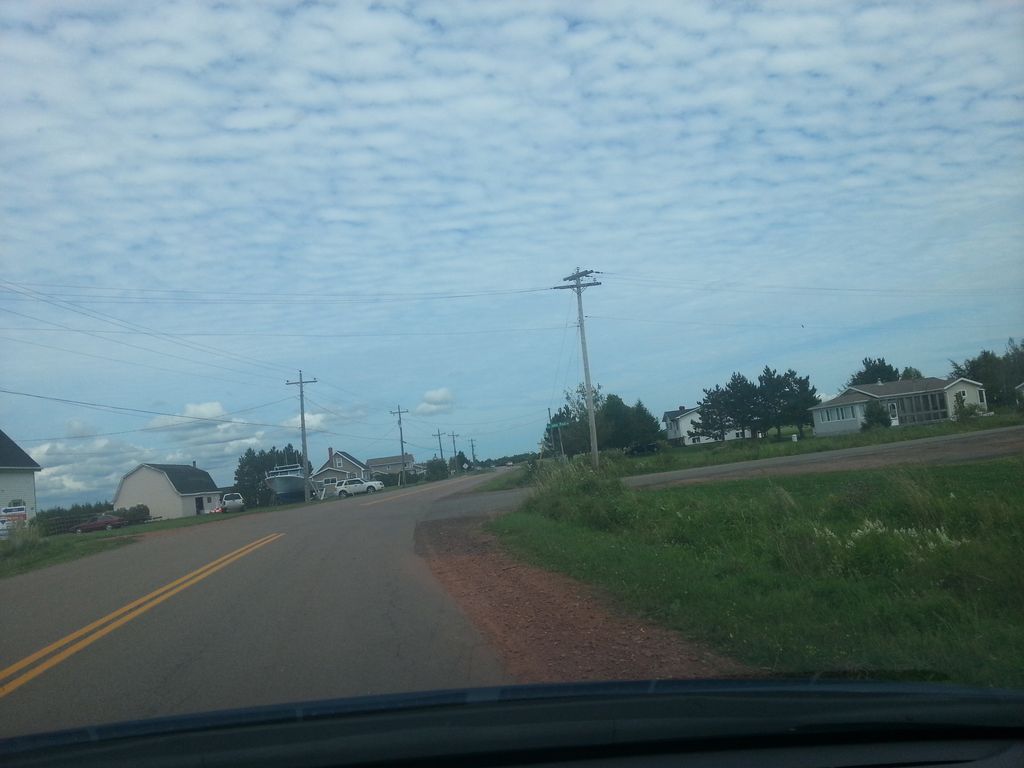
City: charlottetown